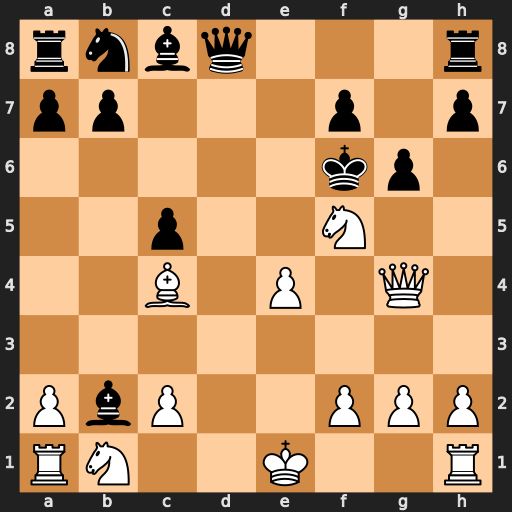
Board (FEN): rnbq3r/pp3p1p/5kp1/2p2N2/2B1P1Q1/8/PbP2PPP/RN2K2R
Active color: w
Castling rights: KQ
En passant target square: -
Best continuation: Qh4+ g5 Qh6+